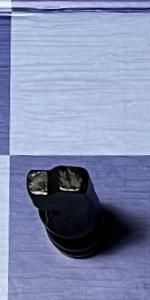
Label: Knight_Black